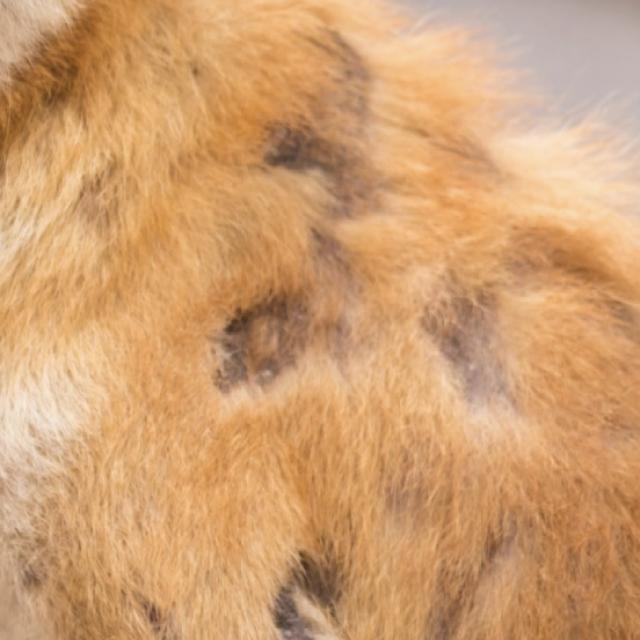
Canine fungal skin infection — characterized by alopecia, scaling, crusting, and circular lesions. Common agents include Malassezia and Candida species.